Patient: sex M, age 75
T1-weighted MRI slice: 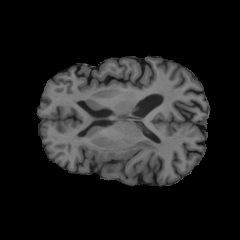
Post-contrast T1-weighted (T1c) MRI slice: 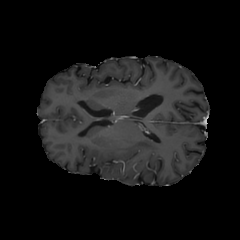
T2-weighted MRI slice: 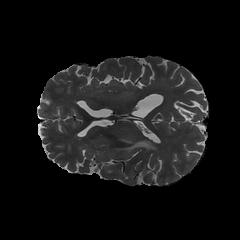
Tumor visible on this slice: yes
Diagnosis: Glioblastoma, IDH-wildtype
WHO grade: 4